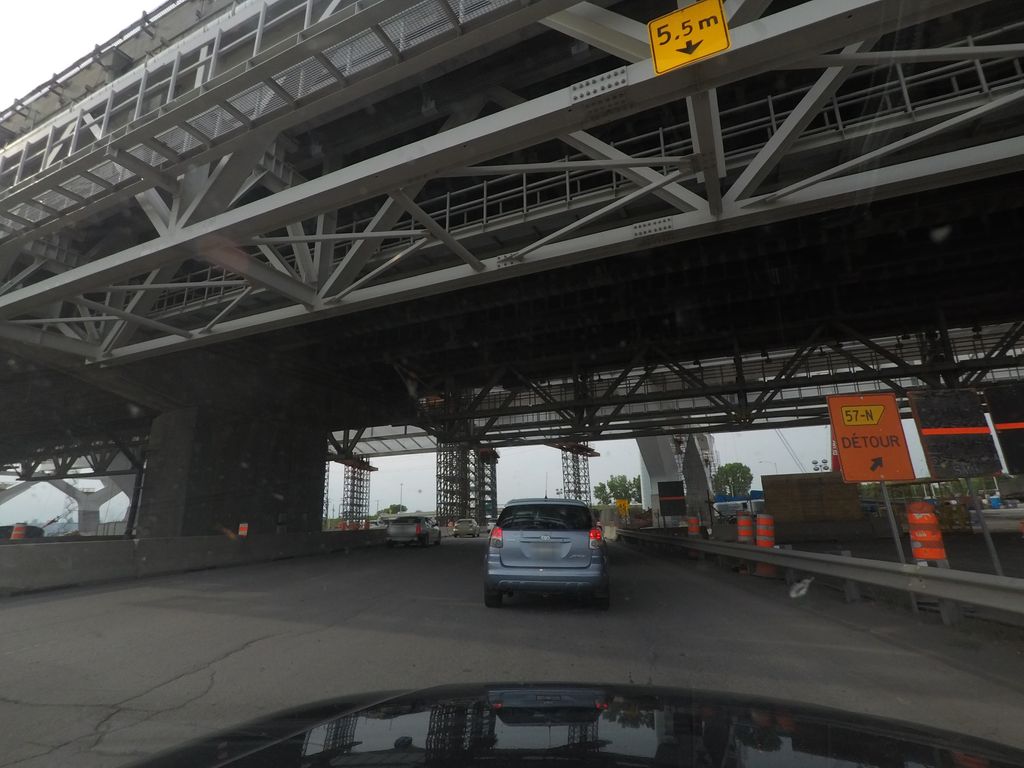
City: montreal